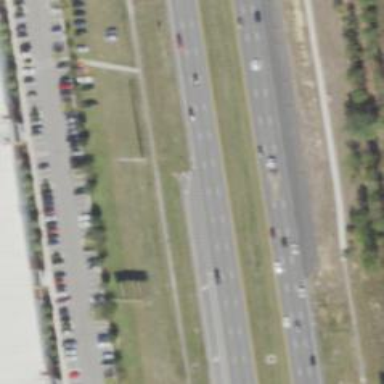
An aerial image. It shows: Trunk link highway.